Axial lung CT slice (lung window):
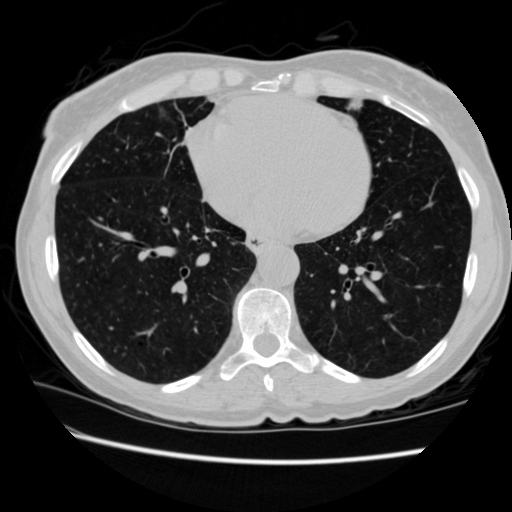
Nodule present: no